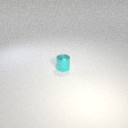
small cyan metal cylinder